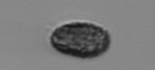
Label: Pseudochattonella_farcimen